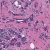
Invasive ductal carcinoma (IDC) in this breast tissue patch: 1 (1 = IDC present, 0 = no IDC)